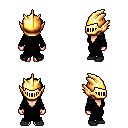
a pixel art fantasy rpg character, female body template, human, light skin, gray robe, magenta pants, black unkempt hairstyle, gold helm, black shoes, four views (front, back, left, right), 2x2 character sprite sheet, small pixel art, hard edges, no anti-aliasing